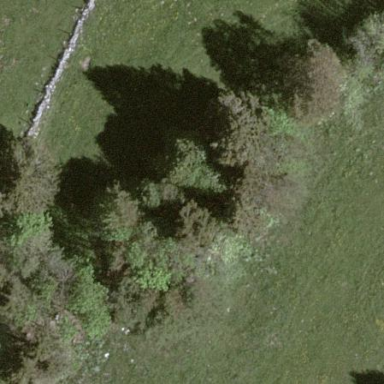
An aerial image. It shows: Forest area.